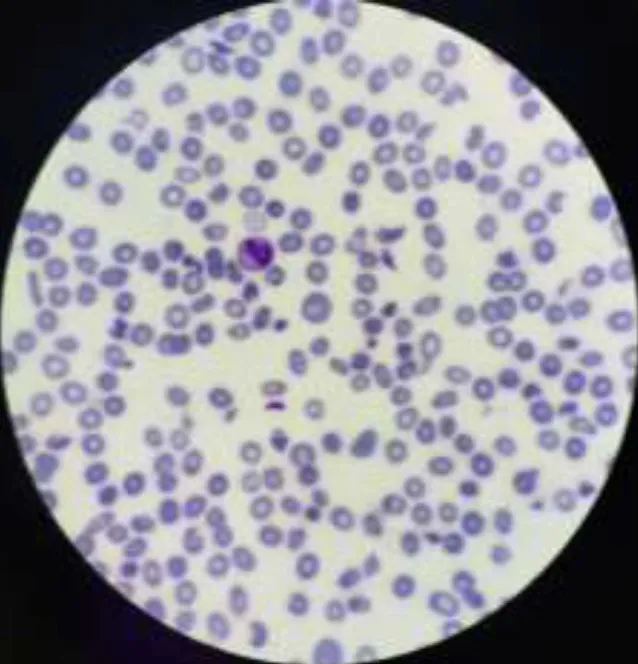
Peripheral Blood Smear shows abundant number of burr cells, thrombocytopenia, target cells and prominent number of schistocytes and fragmented RBCs.
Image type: pathology (giemsa)